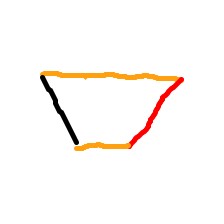
Shape: trapezoid